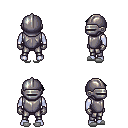
a pixel art fantasy rpg character, male body template, dark elf, purple skin, steel chest armor, metal pants, raven long mohawk hairstyle, metal helm, metal gloves, white slippers, four views (front, back, left, right), 2x2 character sprite sheet, small pixel art, hard edges, no anti-aliasing